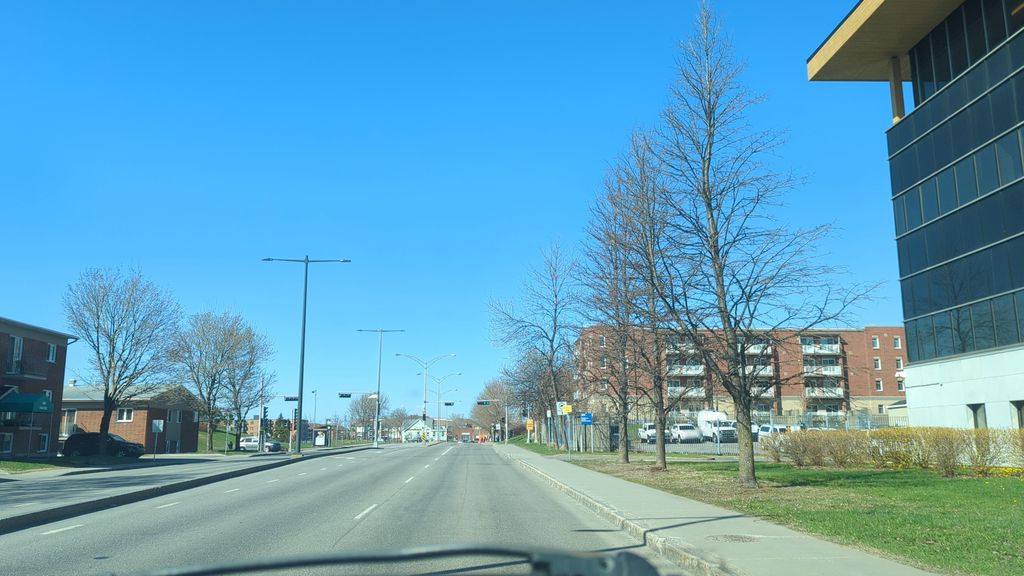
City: quebec_city